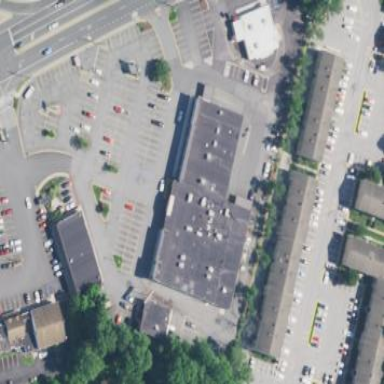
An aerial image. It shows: Retail building.